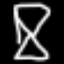
Label: hourglass